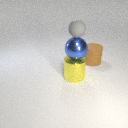
large yellow metal cylinder below small gray rubber sphere